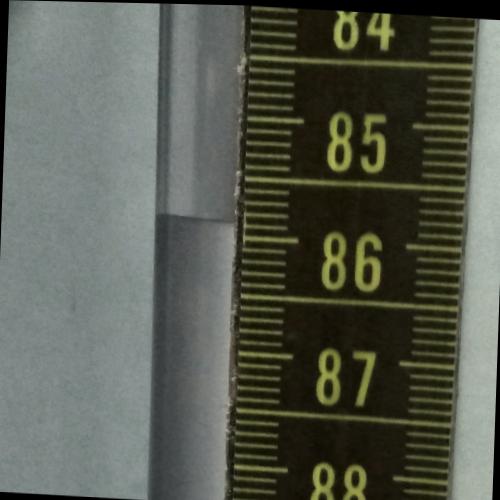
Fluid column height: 85.9 cm